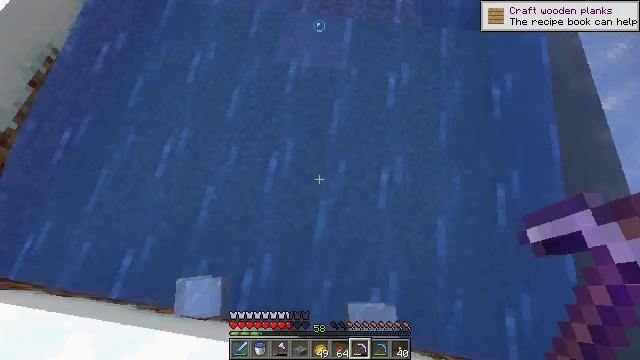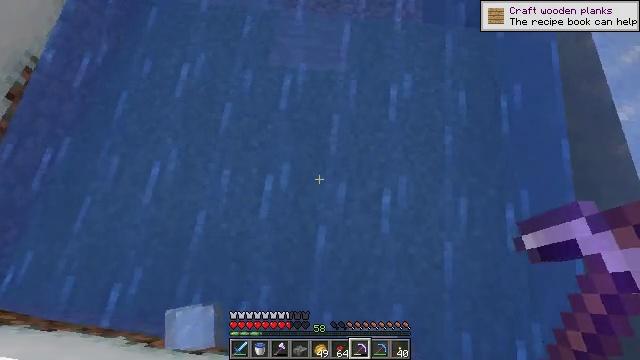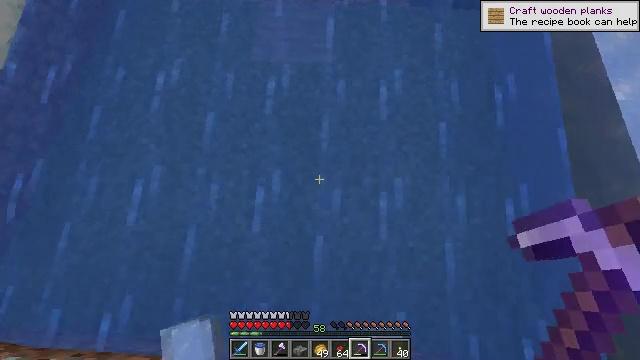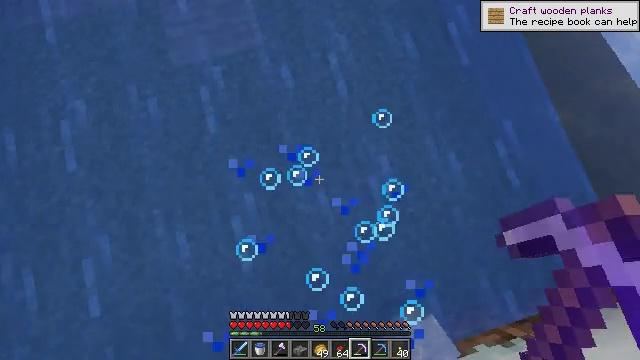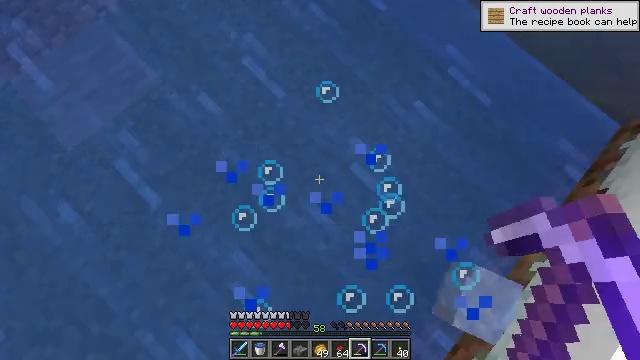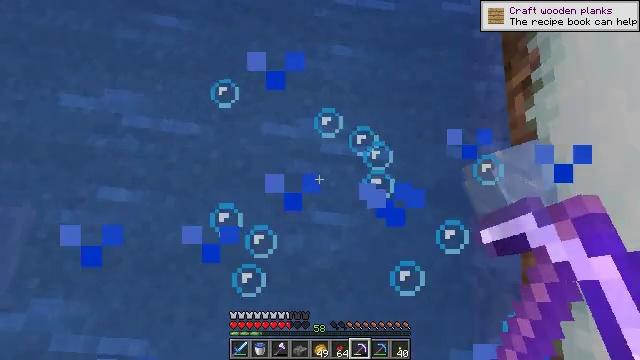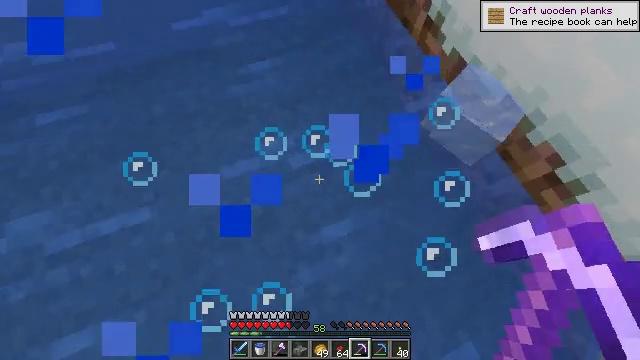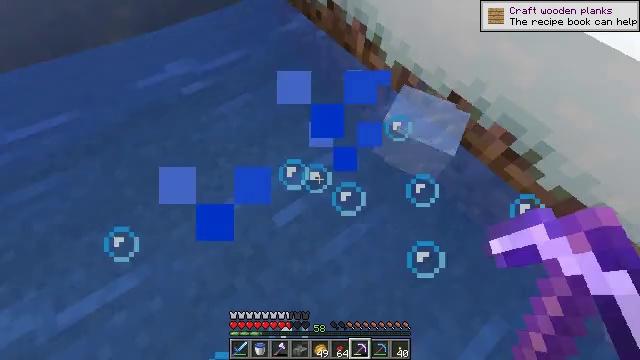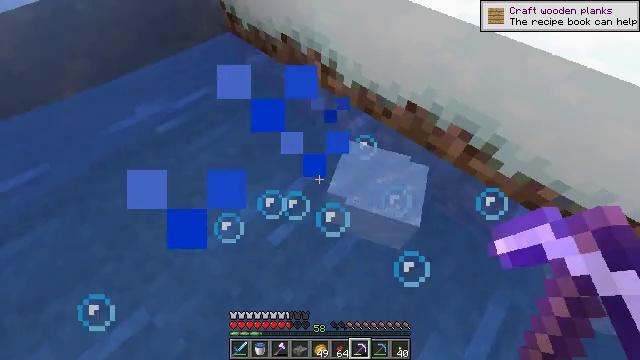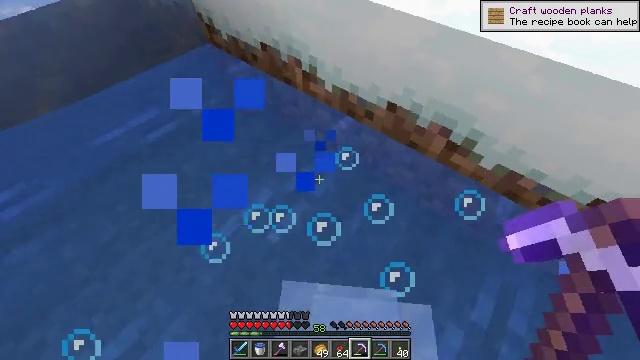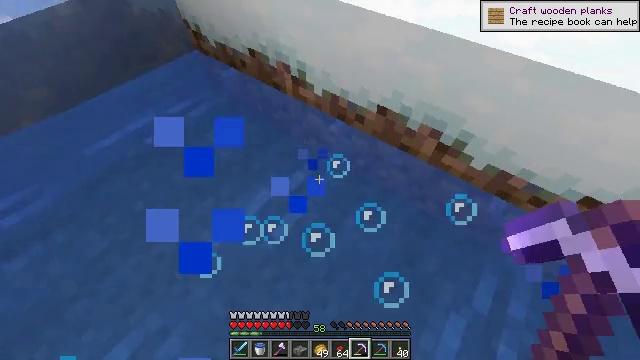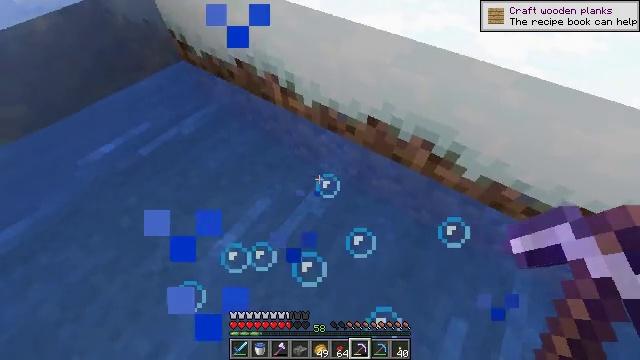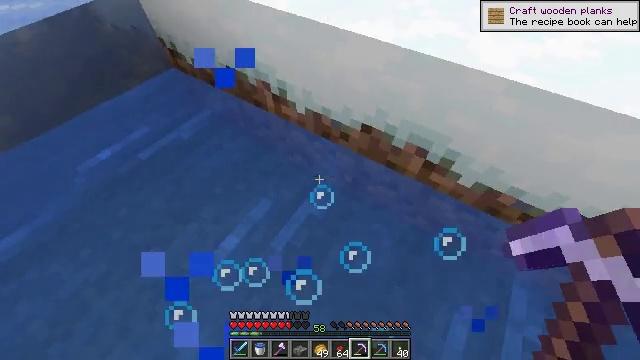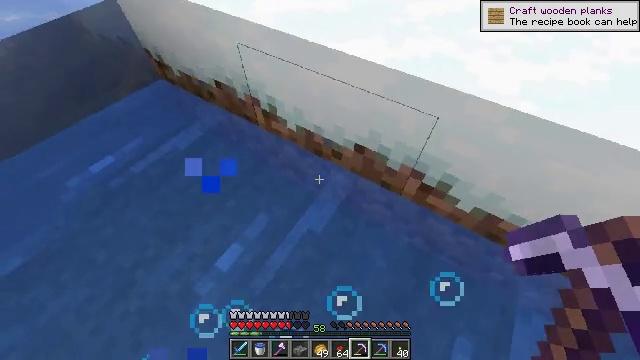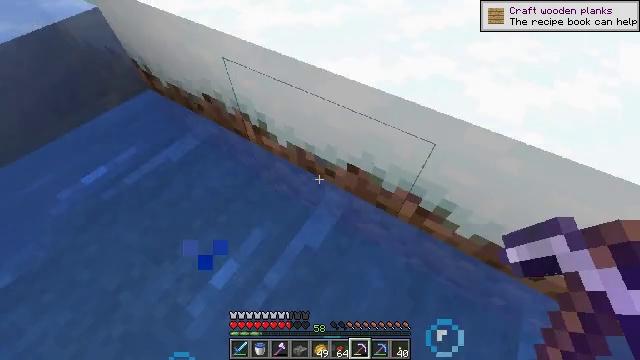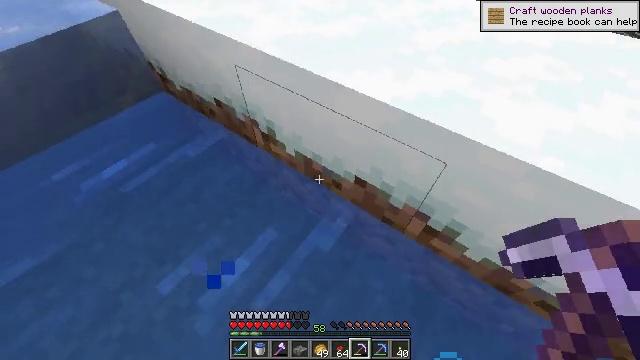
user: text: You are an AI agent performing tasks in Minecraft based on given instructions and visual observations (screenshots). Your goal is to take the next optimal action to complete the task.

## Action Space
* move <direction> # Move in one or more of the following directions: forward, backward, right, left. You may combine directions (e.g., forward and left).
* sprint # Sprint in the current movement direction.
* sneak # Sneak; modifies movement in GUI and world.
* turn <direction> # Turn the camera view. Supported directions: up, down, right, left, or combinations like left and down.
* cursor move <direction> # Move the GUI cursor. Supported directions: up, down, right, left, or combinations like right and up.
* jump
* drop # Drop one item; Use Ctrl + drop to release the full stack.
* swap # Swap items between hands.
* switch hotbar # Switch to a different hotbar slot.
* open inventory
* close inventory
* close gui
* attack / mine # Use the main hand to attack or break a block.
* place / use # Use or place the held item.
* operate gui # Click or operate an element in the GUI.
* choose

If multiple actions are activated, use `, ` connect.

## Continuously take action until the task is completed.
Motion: motion action
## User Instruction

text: Mine the ice block.
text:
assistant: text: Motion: move forward, turn right and down
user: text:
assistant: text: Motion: move forward, turn right and down
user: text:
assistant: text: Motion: turn right and down
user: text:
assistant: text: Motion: turn right
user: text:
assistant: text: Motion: turn right
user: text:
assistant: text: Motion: turn right and up
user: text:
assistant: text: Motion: turn right and up
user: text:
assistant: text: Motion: turn right and up
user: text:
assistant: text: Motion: turn right and up
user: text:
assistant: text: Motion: move forward, turn right
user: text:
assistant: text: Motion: move forward, turn right
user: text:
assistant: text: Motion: move forward, turn right
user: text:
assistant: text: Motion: move forward
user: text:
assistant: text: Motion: move forward
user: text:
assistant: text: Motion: move forward, turn left
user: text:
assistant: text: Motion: move forward, turn left, jump
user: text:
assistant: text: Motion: move forward, turn left and up, jump
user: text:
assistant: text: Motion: move forward, turn left and up, jump
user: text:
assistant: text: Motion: move forward, turn left, jump
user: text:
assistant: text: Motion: move forward, turn left, jump
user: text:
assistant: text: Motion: move forward, jump
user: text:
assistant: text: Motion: move forward, jump
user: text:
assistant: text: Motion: move forward, jump
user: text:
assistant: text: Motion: move forward, jump
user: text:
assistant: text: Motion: move forward, jump
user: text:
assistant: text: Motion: move forward, turn left, jump
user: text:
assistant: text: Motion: move forward, jump
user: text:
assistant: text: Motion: move forward, turn left
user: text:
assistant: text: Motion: move forward, turn left
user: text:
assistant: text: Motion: move forward, turn left